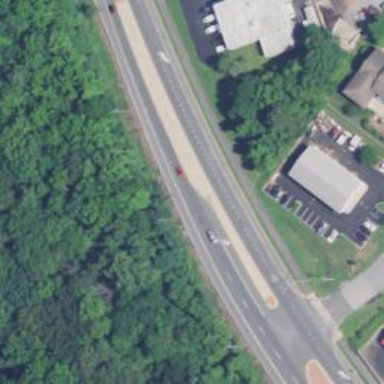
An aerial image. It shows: Traffic island on the road.